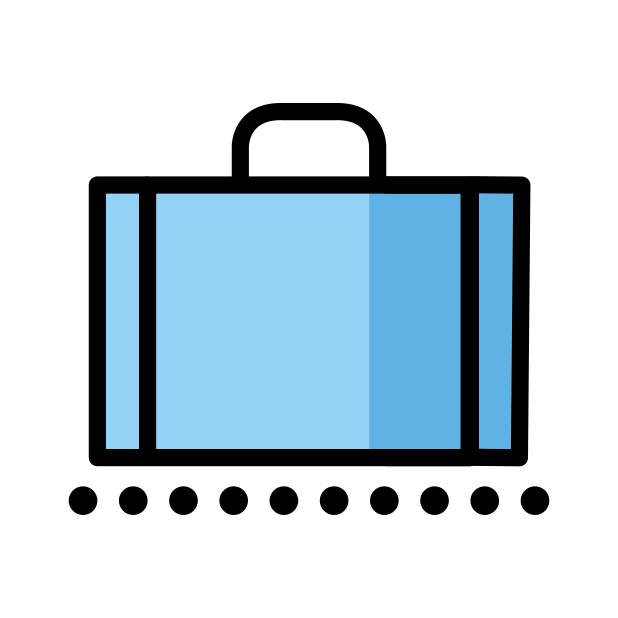
baggage claim